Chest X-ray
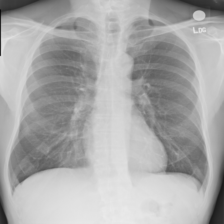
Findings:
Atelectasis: negative
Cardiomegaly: negative
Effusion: negative
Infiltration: negative
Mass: negative
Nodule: negative
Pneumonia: negative
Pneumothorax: negative
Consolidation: negative
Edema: negative
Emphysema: negative
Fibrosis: negative
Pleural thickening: negative
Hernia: negative